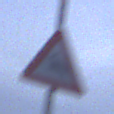
Verkehrszeichen: WildwechselRechts
Umgebung: Outdoor, Suburban
Tageszeit: SunriseSunset
Wetter: PartlyCloudy
Licht: Natural
Jahreszeit: NotSpecified
Kontrast: LowContrast